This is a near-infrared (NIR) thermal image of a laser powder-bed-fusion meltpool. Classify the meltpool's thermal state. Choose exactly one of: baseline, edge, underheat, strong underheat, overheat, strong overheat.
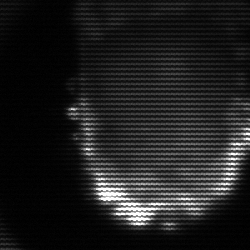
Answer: baseline